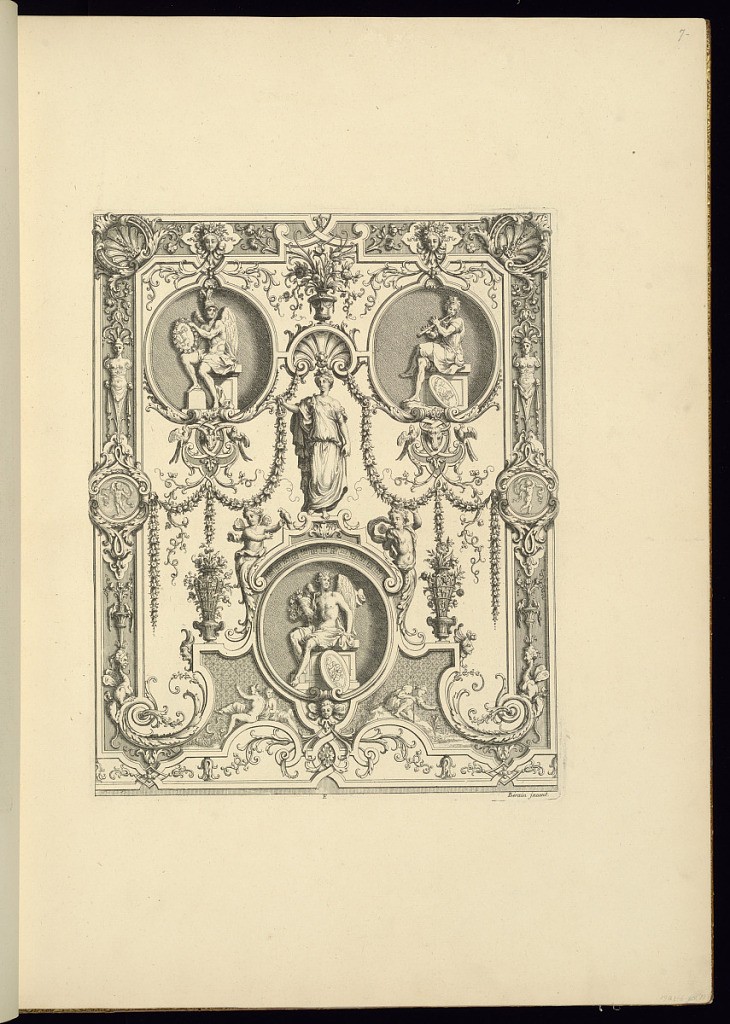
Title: Panel Design of Grotesque Ornamentation
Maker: Jean Berain, the elder, French, 1640-1711
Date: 1711
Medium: Engraving on laid paper
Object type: Bound print
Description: Panel design filled with symmetrical, grotesque ornaments of mythological theme. At center is a standing, robed female figure under a shell and garland of flowers. There are three inset rondels with figures (two winged) and panels of rams, bulls, and cupids. The motifs perhaps indicate elements, and the months, of Spring. The plate is signed and features a letter "E" at the bottom.